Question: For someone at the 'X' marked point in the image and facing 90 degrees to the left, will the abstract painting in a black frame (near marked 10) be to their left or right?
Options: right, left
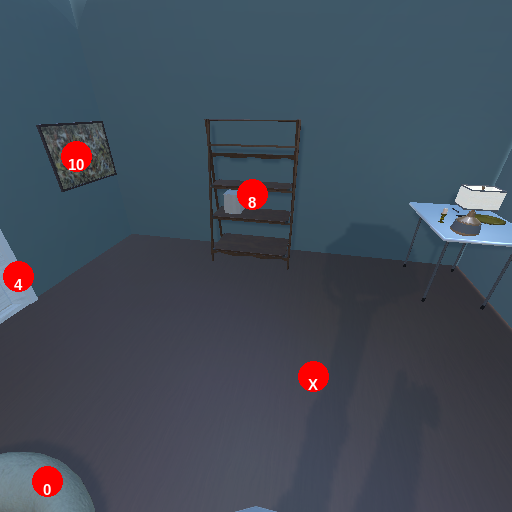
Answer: right